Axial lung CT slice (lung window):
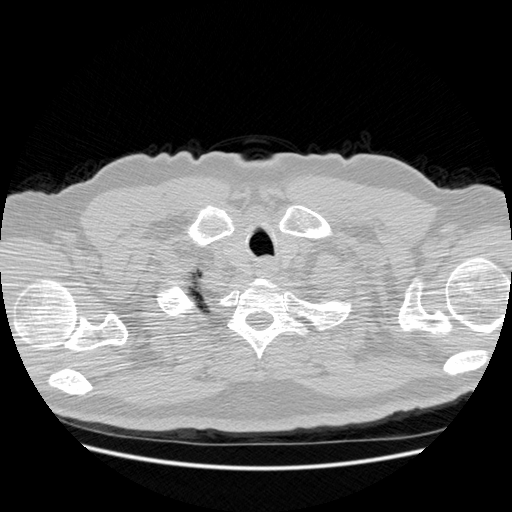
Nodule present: no